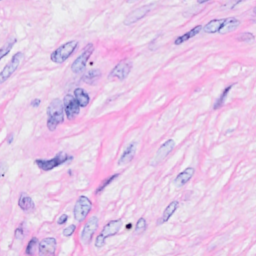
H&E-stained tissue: Breast